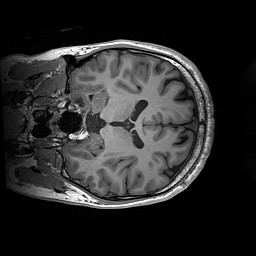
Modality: T1w
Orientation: coronal
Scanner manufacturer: siemens
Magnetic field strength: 3 T
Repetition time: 2.2 s
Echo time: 0.00244 s